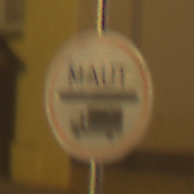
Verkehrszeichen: Mautpflicht
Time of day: Night
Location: Outdoor (Urban)
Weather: Clear
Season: NotSpecified
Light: Artificial